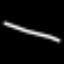
Label: line